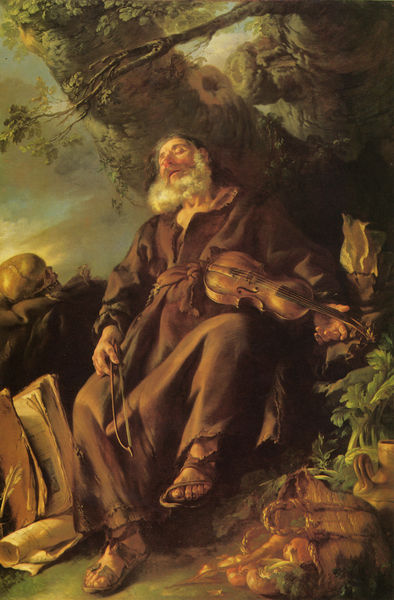
Titel: L'Ermite endormi, Der schlafende Eremit
Künstler: Joseph Marie Vien
Standort: Paris
Institution: Musée du Vieux Montlucon
Schlagwörter: baum, blau, blätter, gemälde, hand, himmel, kopf, körper, laub, mann, schatten, schlaf, umhang, weiß, wolken, baumstämme, bäume, gelb, grün, ocker, sitzen, äste, braun, finger, grau, licht, nase, ohr, schwarz, symbol, gürtel, obst, wolke, beige, malerei, schleife, alt, bart, betrunken, augen, barock, bibel, falten, knoten, schädel, tod, tot, toter, vollbart, zerrissen, hals, hände, instrument, portrait, öl, ast, baumstamm, erde, natur, stamm, zweige, sonne, boden, gewand, kutte, musik, musiker, pflanze, pflanzen, wald, amphore, früchte, gemüse, henkel, krug, vase, beine, bücher, papier, ruhe, liegen, ruhen, schlafen, schlafend, bogen, alter mann, schuhe, mittag, warm, fels, rast, füsse, romantik, stämme, essen, barbe, homme, marron, vert, angelehnt, muse, korb, sandalen, zwiebel, vanitas, adam, cruche, alter, buch, zettel, fuss, seil, traum, musicien, leinwand, tasche, einband, rolle, geige, geigenbogen, geigenspieler, geiger, violine, sandale, ledereinband, seiten, totenkopf, säge, astloch, gestorben, papierrolle, sterben, müde, mönch, heiliger, schriftrolle, carpe diem, anlehnen, totenschädel, clair obscur, mort, opa, träumen, ausruhen, schlafender, arbre, nature, paysage, peinture, gefallen, paysan, fiedel, musikant, toge, bleu, vieillard, dormir, endormi, sommeil, schriftrollen, eremit, zwiebeln, hieronymus, astlöcher, baumstann, einsiedler, füse, füßse, karotte, latschen, mittagschlaf, möhre, mönchskutte, müder, partitions, reve, rollwe, sandales, sandaletten, schirftrolle, schlfend, schädeö, songe, tronc, violon, spielmann, garçon, panier, visage, korm, forêt, bch, altdorfer, branche, krob, blue, livre, vanité, méditation, musique, tête, feuille, champêtre, fruits, livres, inspiration, moine, pittoresque, pauvre, coucher, vieil, squelette, geide, fosenkranz, savant, abre, allonge, couer, etre coucher, legumes, crane, schöafen, crêne, parchemin, bure, nourriture, vanités, jarre, religieux, dort, parchemins, rbre, vagabond, archet, vaase, renverse, ermite, sendales, barde, endormu, squellette, lrig